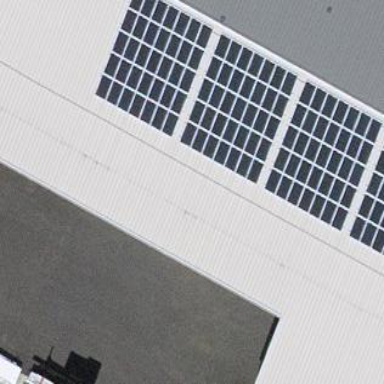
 consisting of solar photovoltaic panels."